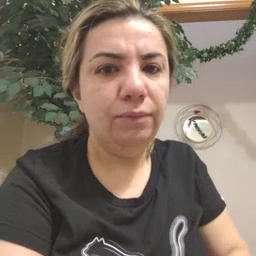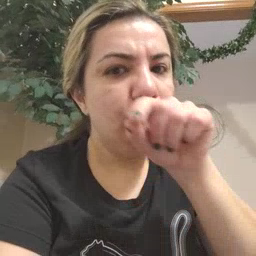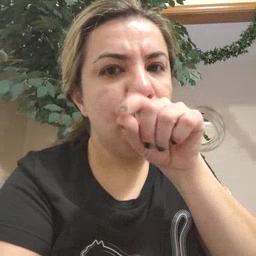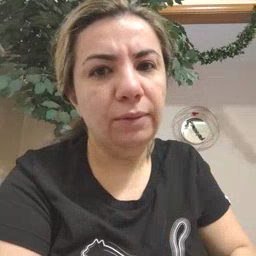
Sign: bird